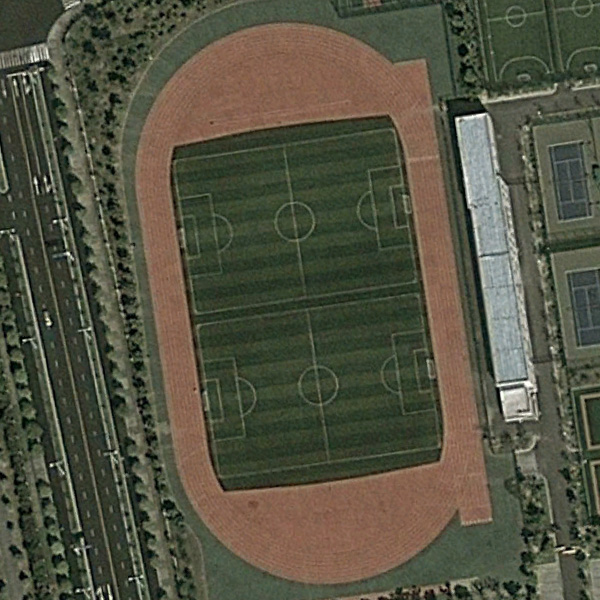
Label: Playground